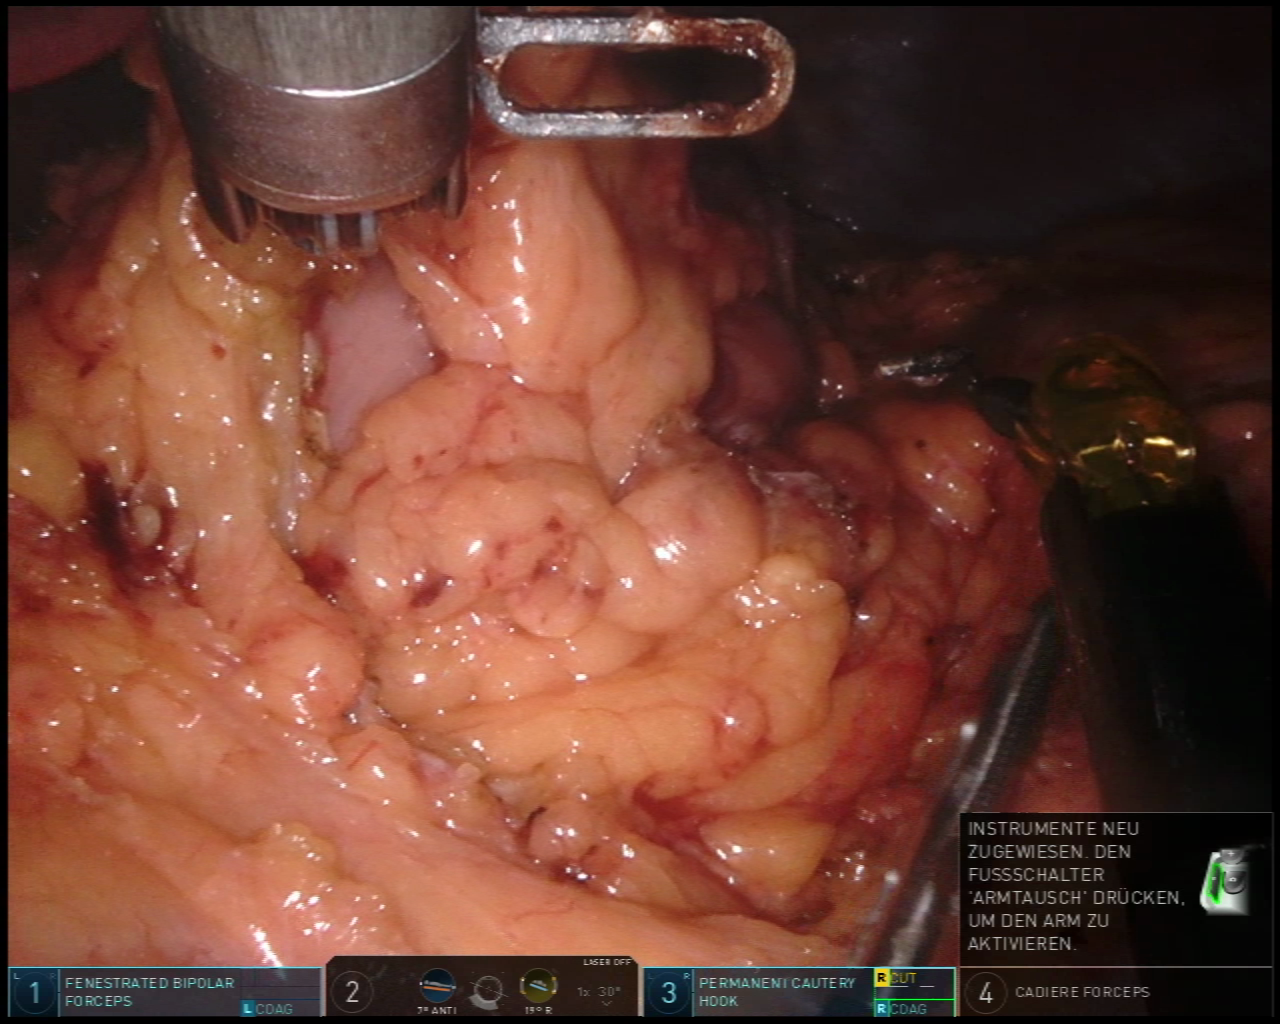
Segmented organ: stomach
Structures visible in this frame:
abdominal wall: yes
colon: no
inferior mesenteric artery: no
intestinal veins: no
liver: yes
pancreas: no
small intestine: no
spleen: no
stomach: yes
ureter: no
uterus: no
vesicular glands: no